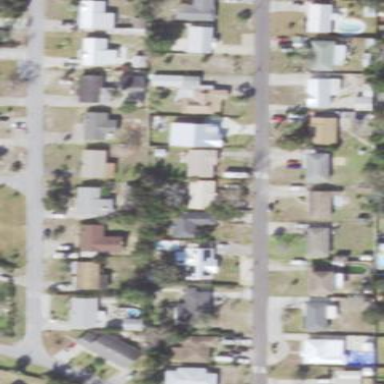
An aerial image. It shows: This residential area consists of single-family homes.